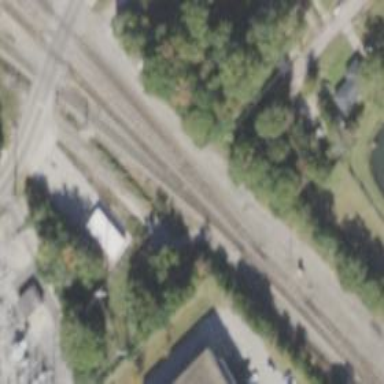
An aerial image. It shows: Railway track.